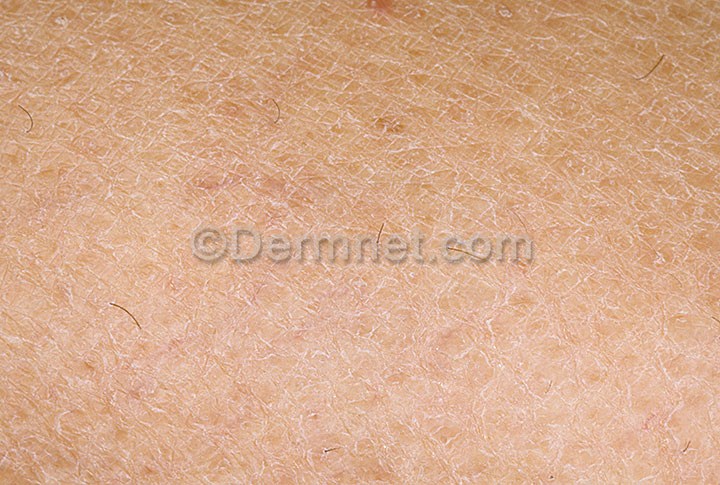
Disease: Atopic Dermatitis Photos